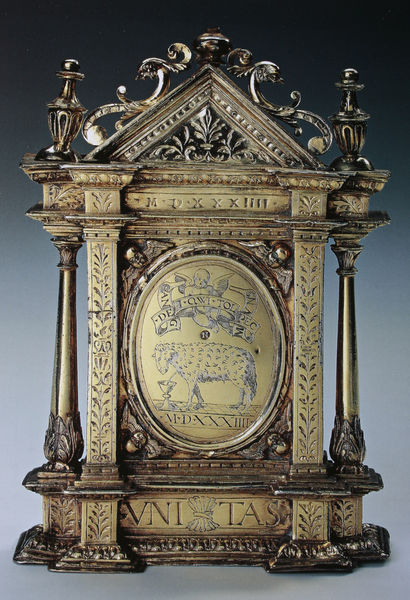
Titel: Frieden
Künstler: Nürnberger Werkstatt
Standort: Trient
Institution: Diözesanmuseum
Schlagwörter: adler, blätter, flügel, gott, dreieck, blumen, glas, grau, holz, köpfe, ohr, säule, säulen, dach, haus, tier, tiere, muster, ornament, alt, architektur, silber, sockel, möbel, gold, kelch, blatt, renaissance, oval, engel, krug, putte, putto, ranken, relief, schrift, schrank, umrisse, bündel, giebel, pilaster, banner, tafel, inschrift, datum, zahlen, ziffern, einheit, ornamente, verzierung, uhr, glänzend, metall, vasen, bronze, plastik, podest, jahreszahl, foto, fotografie, photographie, becher, vanitas, spiel, erker, schild, deckel, messing, vergänglichkeit, blut, lamm, schaf, fuss, eckig, medaillon, motiv, vergoldet, form, strahl, gravur, altar, architrav, kapitell, ranke, photo, verziert, ausstellung, ecken, kunstgewerbe, fries, dreiecksgiebel, standuhr, schnörkel, gesims, zahl, christus, jesus, antik, griechisch, andacht, posaunen, opfer, museum, zier, zeit, gedenken, mittelfeld, schaaf, objekt, gehäuse, ziseliert, schrein, kleinkunst, reliquie, sakral, blutstrahl, verschlossen, leopard, römisch, banderole, aufsatz, gral, tympanon, typanon, ädikula, wahrheit, faszien, latein, sockelzone, classique, titulus, tiger, römische zahlen, photograühie, widder, schriftband, lamm gottes, opferlamm, palmenblatt, tischuhr, agnus dei, fama, christilich, ruten, zeitmessung, goldschmiede, spieluhr, vanita, arkan, bronz, horloge, kapiltell, mdxxiiii, reliquaire, tepus, thus, unitas, vinitas, vnitas, einigkeit, rzierung, 1554, uhr#gehäuse, unité, mdxxxiiii, 1534, goldschmiedearbeiot, schrifband, 1804, spielur